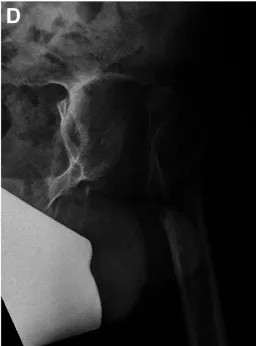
Foreign body removal was performed before hip arthroplasty implantation (C,D).
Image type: radiology (x_ray)